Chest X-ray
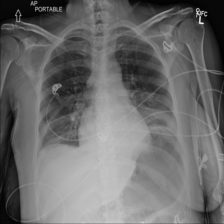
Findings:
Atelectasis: positive
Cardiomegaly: negative
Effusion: positive
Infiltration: negative
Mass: negative
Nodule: negative
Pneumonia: negative
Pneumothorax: negative
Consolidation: negative
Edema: negative
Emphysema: negative
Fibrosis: negative
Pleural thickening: negative
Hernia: negative